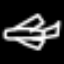
Label: airplane